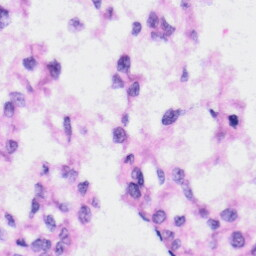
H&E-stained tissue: Liver